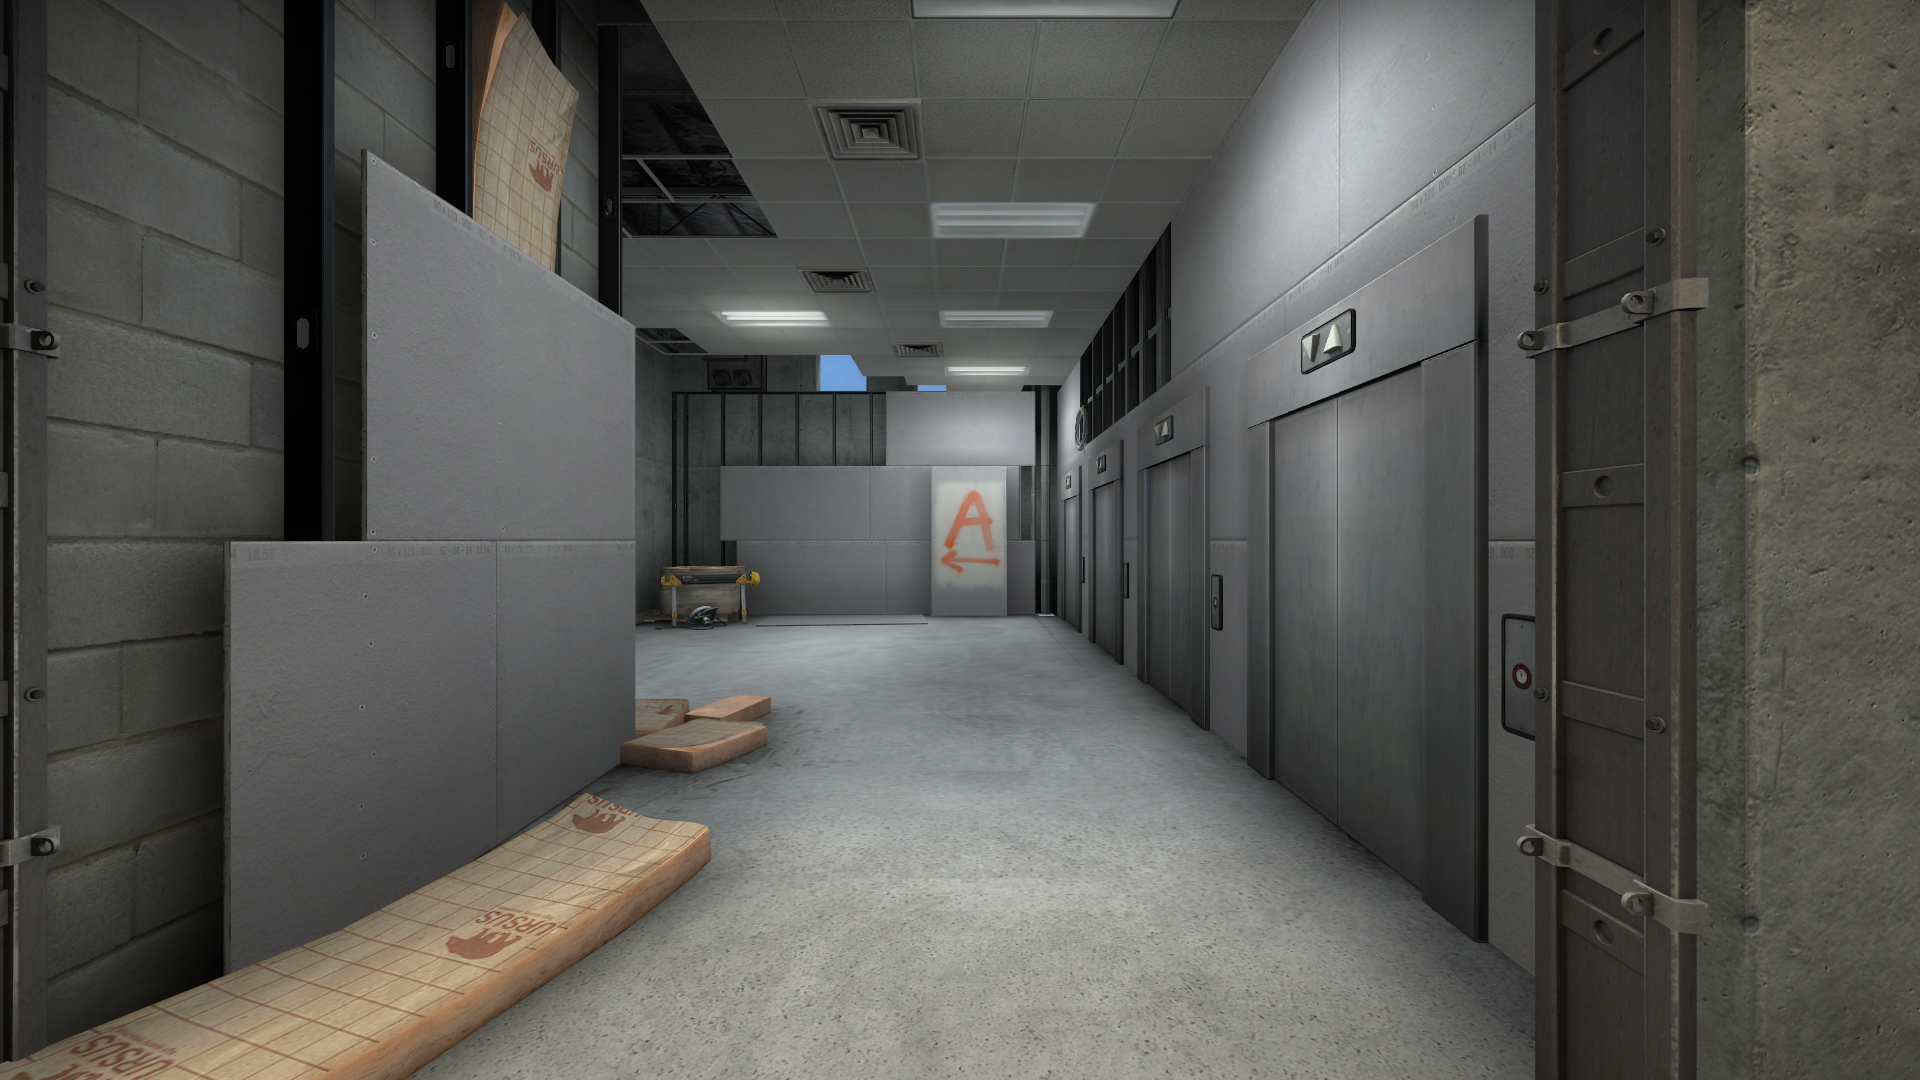
Map: de_vertigo